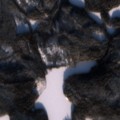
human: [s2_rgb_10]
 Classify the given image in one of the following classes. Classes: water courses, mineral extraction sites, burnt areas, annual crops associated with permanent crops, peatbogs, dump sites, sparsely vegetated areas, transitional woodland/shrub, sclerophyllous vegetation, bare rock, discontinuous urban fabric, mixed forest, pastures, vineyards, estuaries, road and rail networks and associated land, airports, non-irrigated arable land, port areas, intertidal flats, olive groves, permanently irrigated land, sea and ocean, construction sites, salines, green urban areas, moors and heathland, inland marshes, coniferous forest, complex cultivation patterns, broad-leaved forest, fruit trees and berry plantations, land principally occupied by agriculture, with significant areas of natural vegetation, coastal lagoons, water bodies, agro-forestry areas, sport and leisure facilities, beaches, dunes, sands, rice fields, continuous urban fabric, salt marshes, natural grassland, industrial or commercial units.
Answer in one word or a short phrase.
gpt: coniferous forest, water bodies